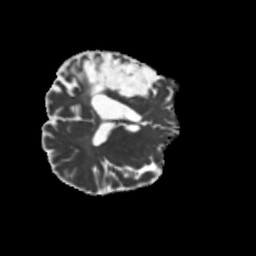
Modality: MD
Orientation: axial
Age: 54
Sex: male
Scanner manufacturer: siemens
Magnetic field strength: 3 T
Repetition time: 5.25 s
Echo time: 0.08 s